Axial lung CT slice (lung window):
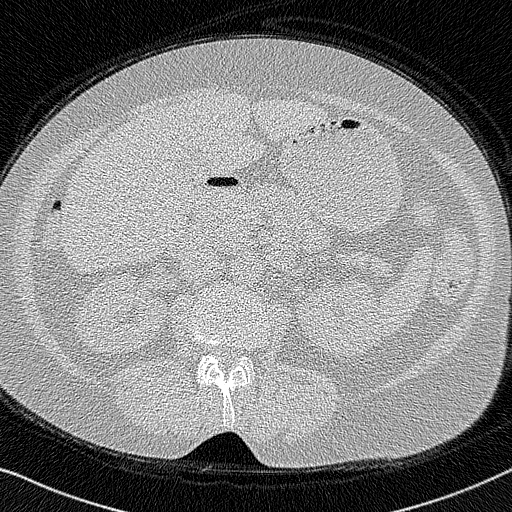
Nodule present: no